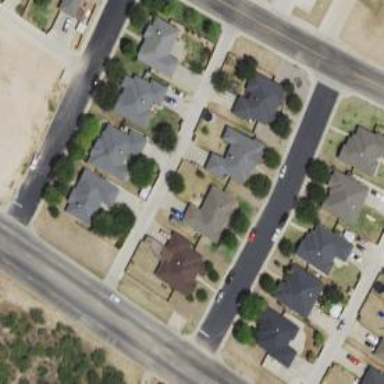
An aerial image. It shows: Alley classified as service road.